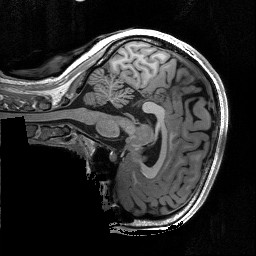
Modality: T1w
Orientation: sagittal